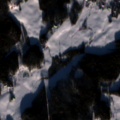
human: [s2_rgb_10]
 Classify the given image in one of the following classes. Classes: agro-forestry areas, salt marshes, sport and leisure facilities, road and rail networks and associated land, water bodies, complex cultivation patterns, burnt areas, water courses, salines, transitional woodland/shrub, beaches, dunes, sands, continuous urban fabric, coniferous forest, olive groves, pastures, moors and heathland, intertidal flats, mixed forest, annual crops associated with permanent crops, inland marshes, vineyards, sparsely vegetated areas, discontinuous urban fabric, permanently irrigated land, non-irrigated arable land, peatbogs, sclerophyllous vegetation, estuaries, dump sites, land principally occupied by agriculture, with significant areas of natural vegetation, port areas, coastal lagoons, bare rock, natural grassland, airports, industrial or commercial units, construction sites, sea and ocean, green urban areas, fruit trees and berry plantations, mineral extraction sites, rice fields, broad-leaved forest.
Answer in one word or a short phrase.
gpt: non-irrigated arable land, coniferous forest, mixed forest